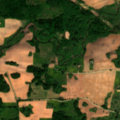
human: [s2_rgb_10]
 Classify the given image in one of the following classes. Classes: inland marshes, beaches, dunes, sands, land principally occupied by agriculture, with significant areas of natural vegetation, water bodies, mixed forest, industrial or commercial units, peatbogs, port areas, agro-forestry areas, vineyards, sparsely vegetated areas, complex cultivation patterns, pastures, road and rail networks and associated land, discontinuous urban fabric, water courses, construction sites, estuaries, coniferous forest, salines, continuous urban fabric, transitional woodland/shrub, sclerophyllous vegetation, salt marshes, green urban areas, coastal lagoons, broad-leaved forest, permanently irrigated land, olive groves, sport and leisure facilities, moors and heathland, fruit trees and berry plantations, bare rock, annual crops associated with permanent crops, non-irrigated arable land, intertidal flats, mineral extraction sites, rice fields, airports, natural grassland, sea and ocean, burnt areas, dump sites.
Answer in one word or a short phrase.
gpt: non-irrigated arable land, complex cultivation patterns, land principally occupied by agriculture, with significant areas of natural vegetation, broad-leaved forest, mixed forest, transitional woodland/shrub